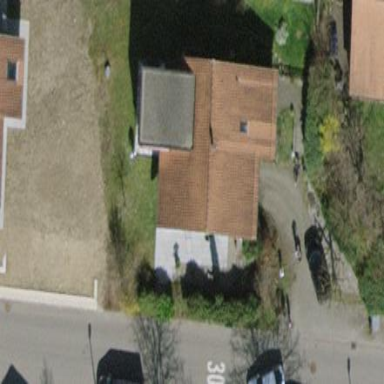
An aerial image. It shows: Building with tiled roof.